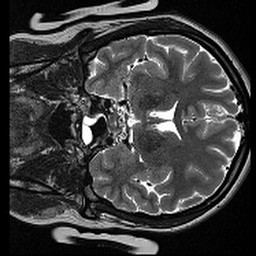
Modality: T2w
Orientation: coronal